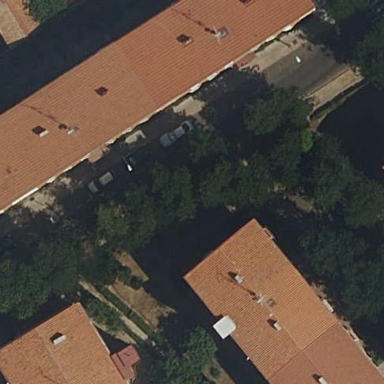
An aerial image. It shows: Apartments building with gabled roof that is oriented along.